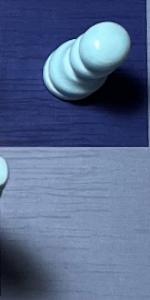
Label: Empty